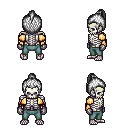
a pixel art fantasy rpg character, male body template, skeleton, gold arm armor, teal pants, white short topknot hairstyle, metal gloves, four views (front, back, left, right), 2x2 character sprite sheet, small pixel art, hard edges, no anti-aliasing